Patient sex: M
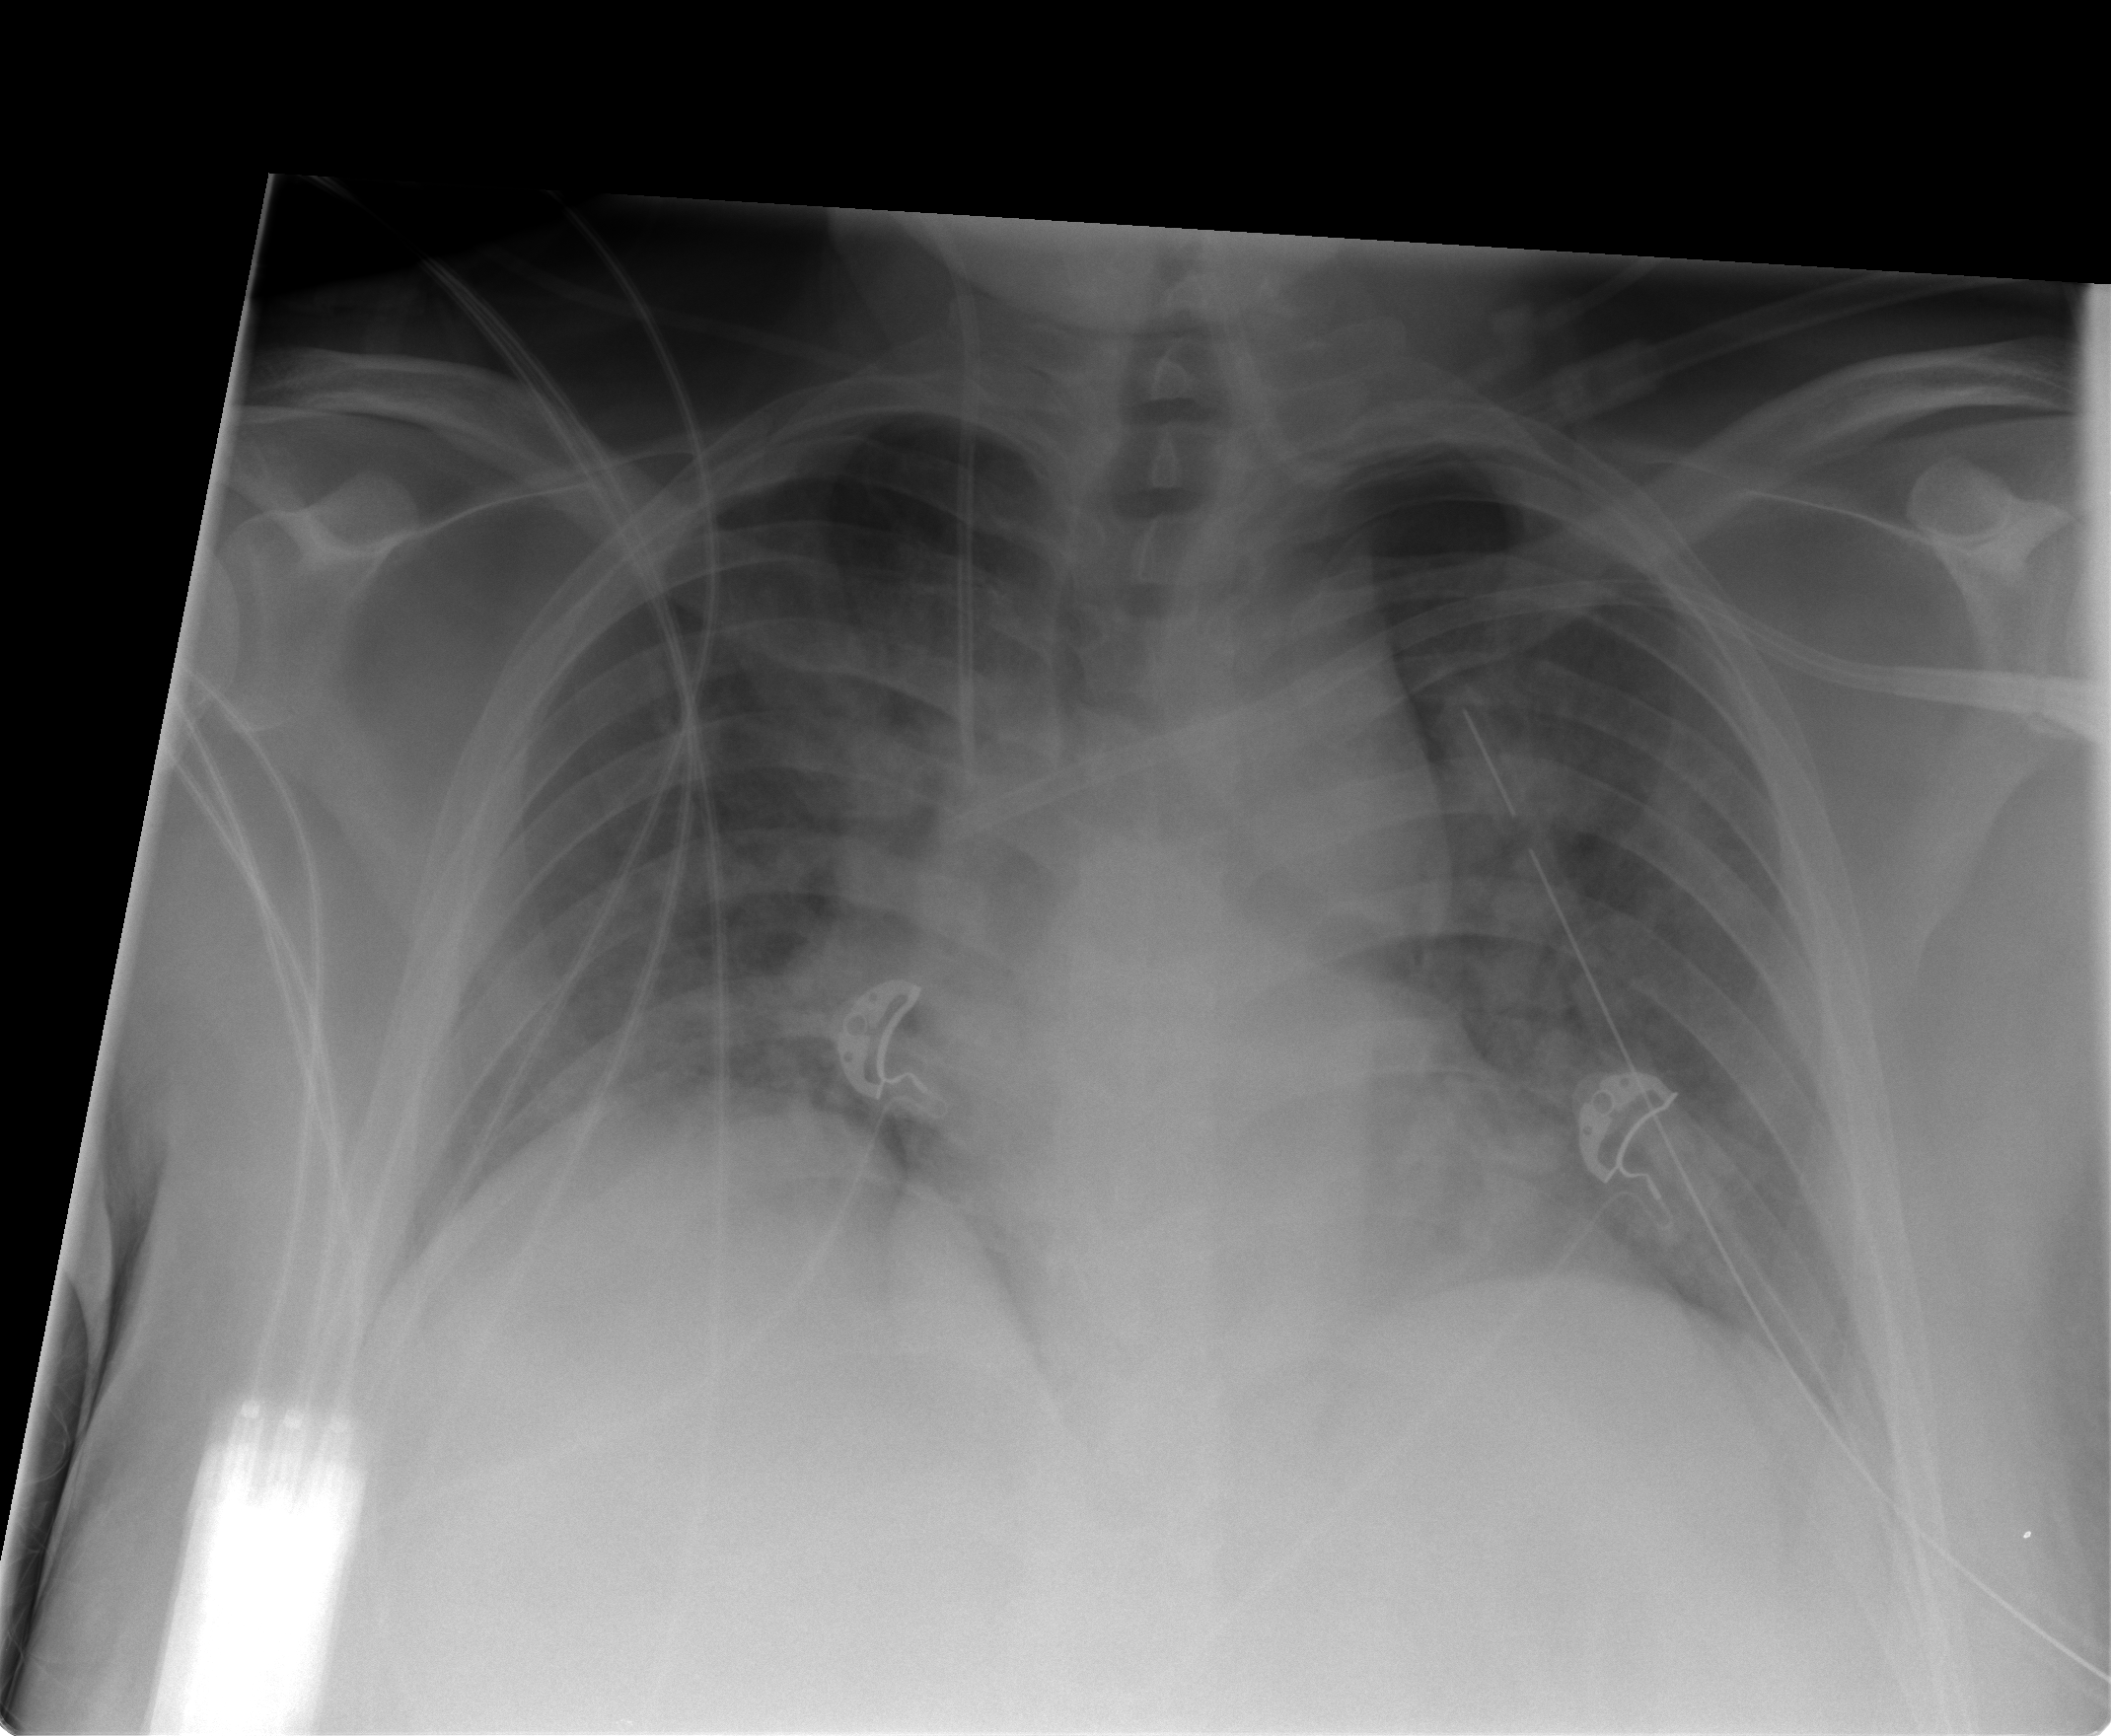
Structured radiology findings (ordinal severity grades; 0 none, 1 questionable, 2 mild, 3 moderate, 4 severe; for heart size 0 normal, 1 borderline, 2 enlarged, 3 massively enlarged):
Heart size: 0
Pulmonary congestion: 0
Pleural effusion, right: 0
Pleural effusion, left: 0
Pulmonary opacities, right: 1
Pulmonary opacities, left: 1
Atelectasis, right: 0
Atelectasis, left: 0